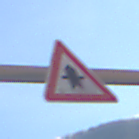
Verkehrszeichen: Vorfahrt
Umgebung: Outdoor, Nature
Tageszeit: MorningAfternoon
Wetter: PartlyCloudy
Licht: Natural
Jahreszeit: NotSpecified
Kontrast: HighContrast